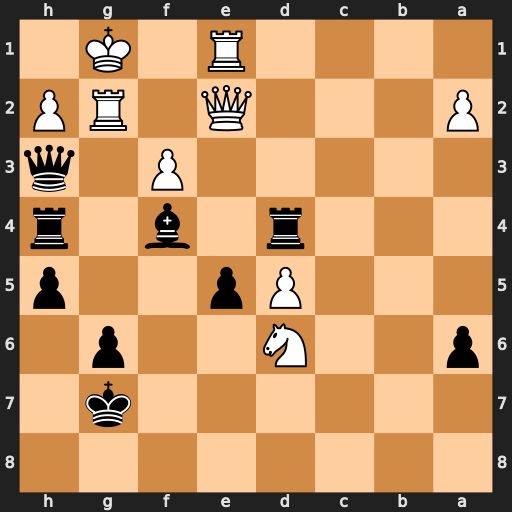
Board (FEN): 8/6k1/p2N2p1/3Pp2p/3r1b1r/5P1q/P3Q1RP/4R1K1
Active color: b
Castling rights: -
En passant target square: -
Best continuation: Rd2 Qxd2 Bxd2